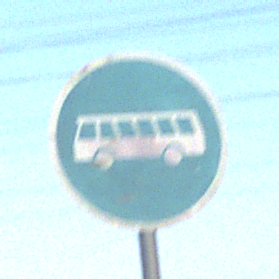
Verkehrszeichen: Busssonderstreifen
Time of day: Dawn
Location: Outdoor (Nature)
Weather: Clear
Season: NotSpecified
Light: Natural